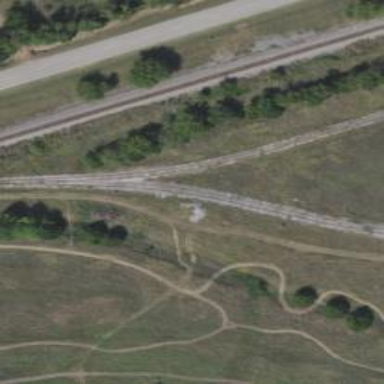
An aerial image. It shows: Disused railway spur service.